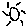
Label: sun